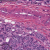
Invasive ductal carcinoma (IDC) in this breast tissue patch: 1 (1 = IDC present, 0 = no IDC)